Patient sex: M
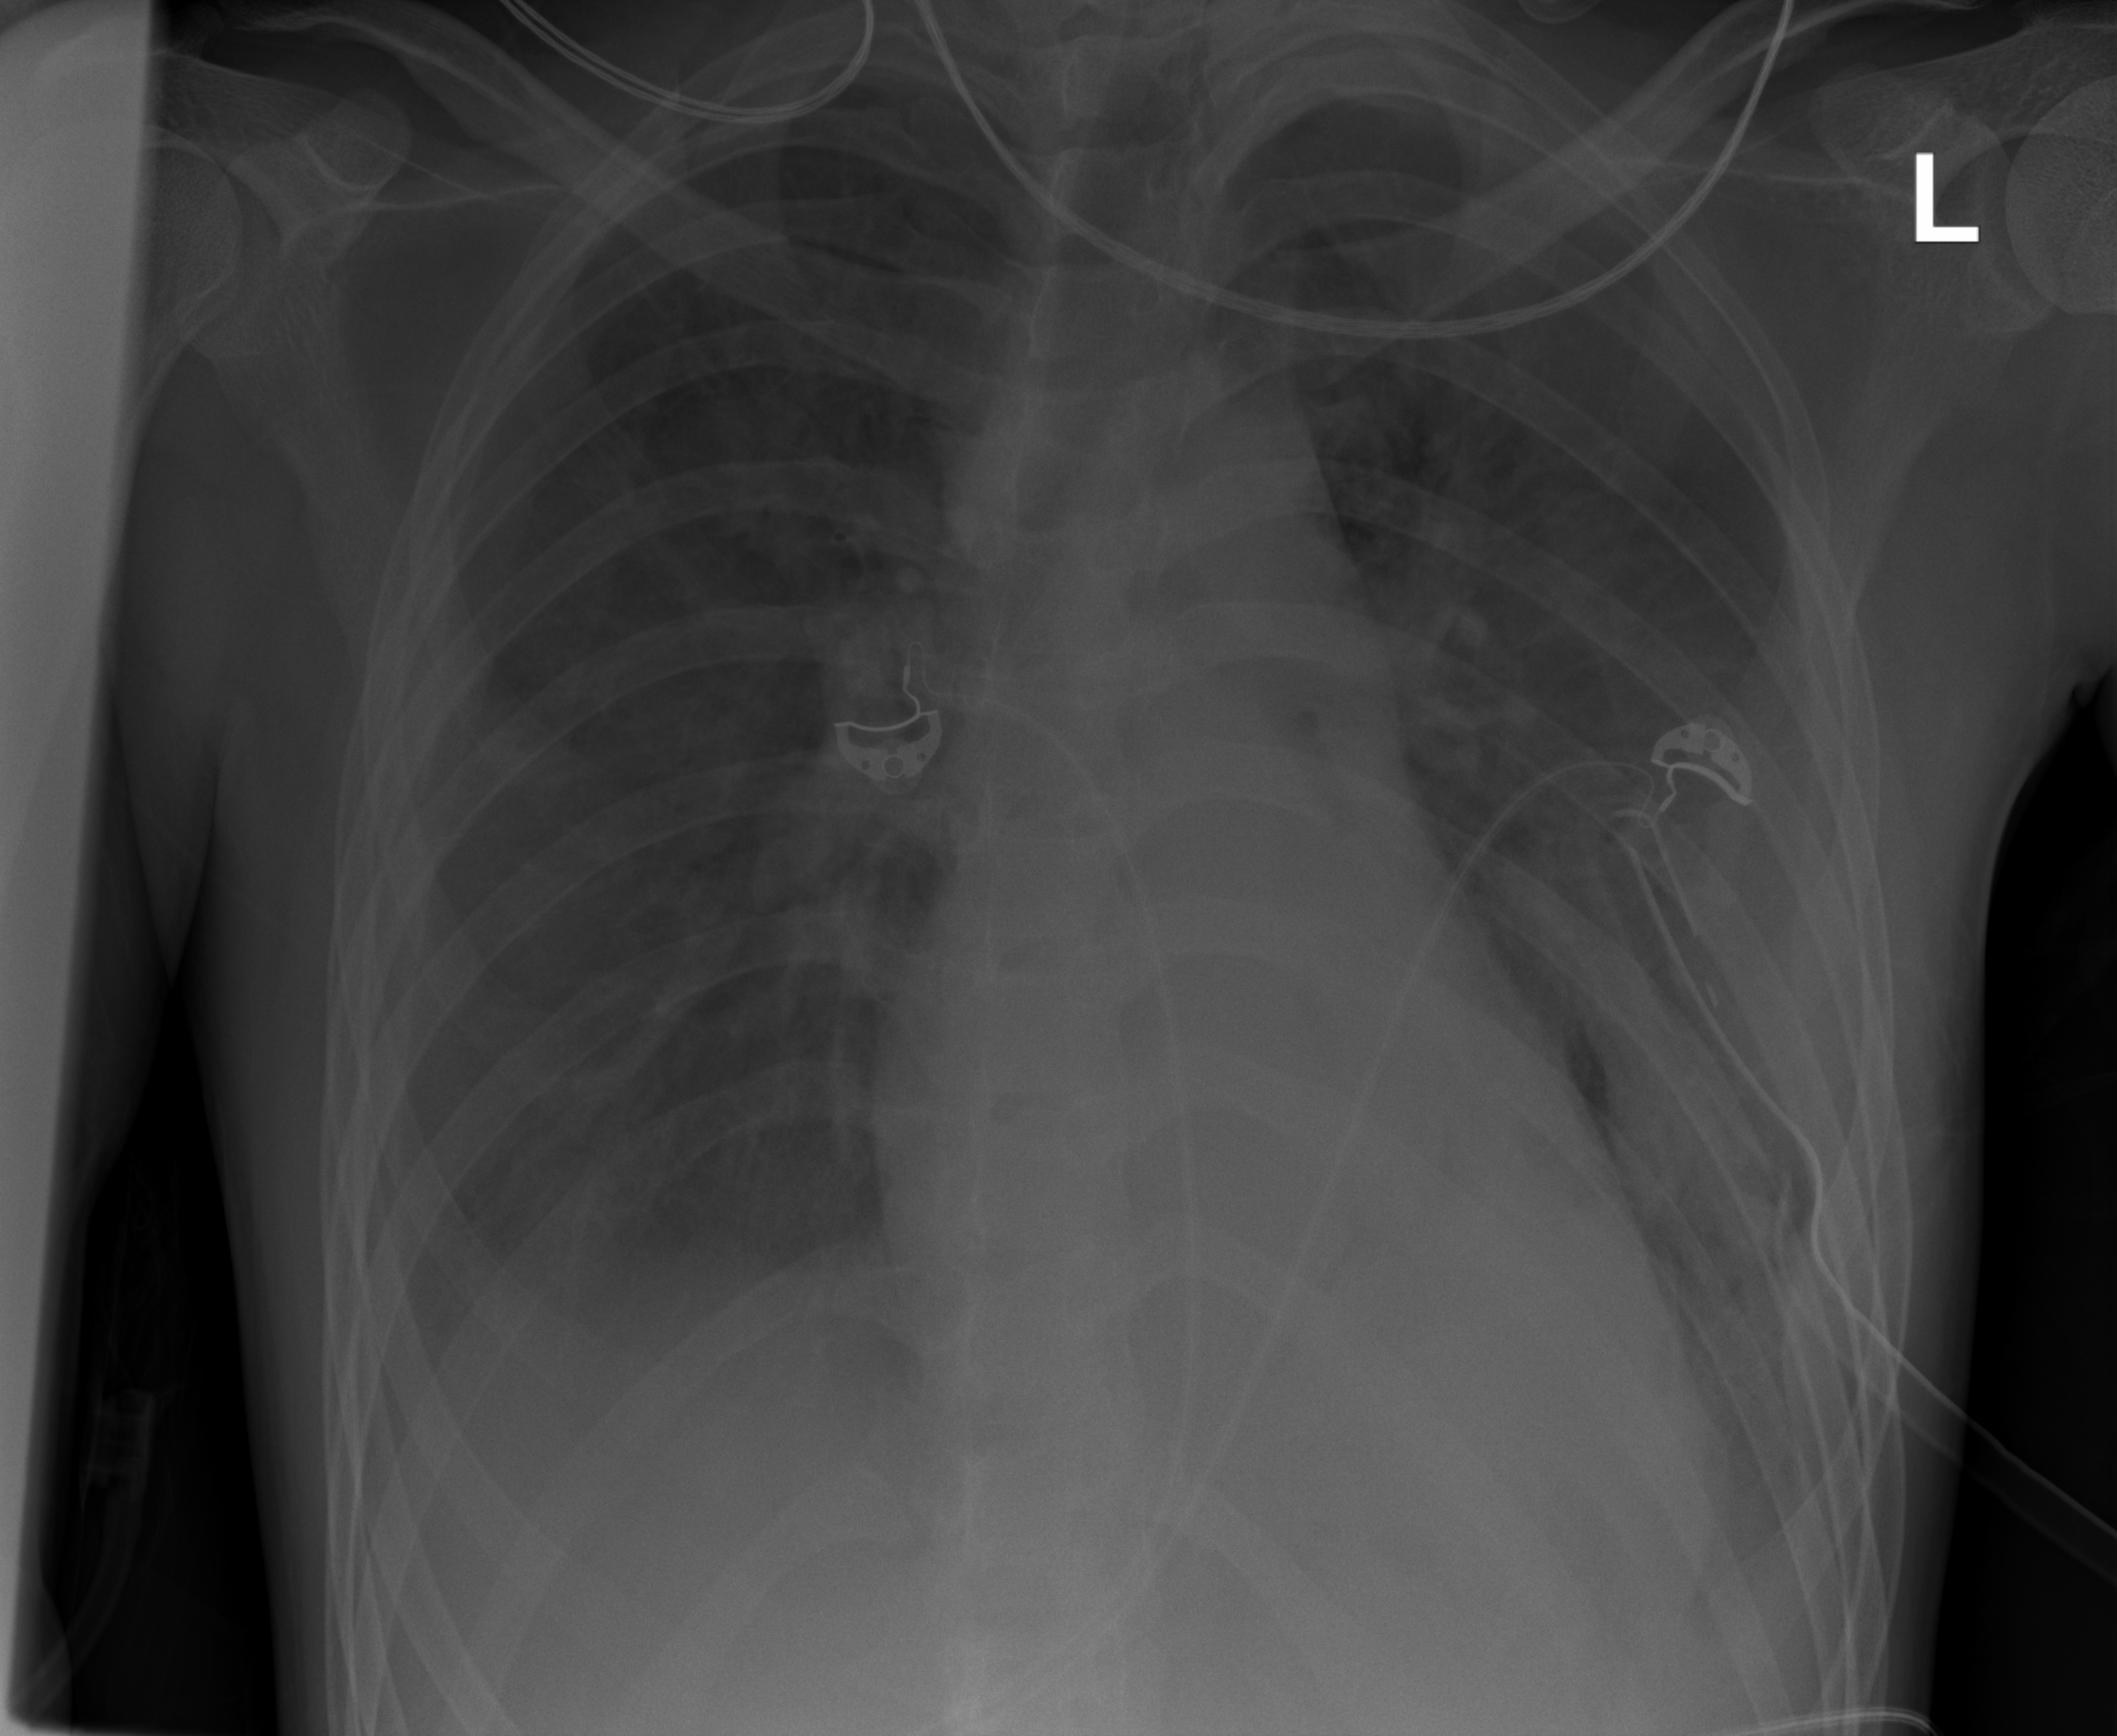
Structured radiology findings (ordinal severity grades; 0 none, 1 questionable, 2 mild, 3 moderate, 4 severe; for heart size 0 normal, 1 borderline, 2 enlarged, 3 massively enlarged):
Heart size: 0
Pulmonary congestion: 2
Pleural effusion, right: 2
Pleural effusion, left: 3
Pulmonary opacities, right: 1
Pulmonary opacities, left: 1
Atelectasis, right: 2
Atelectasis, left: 3